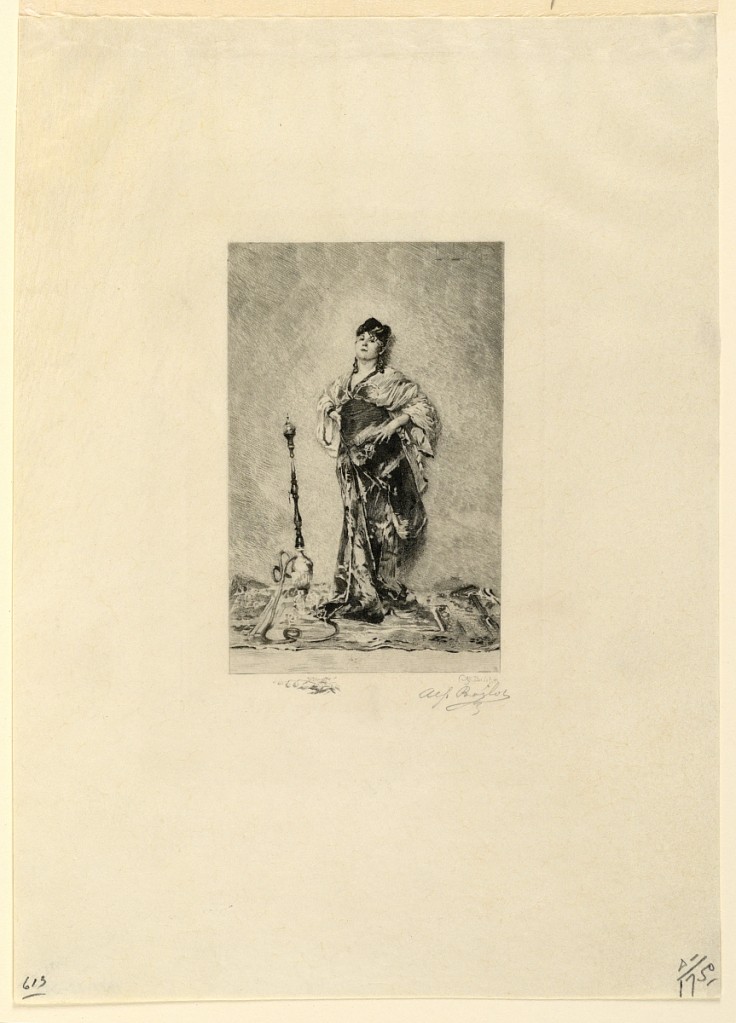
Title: Standing Turkish Lady
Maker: Alfred Boilot, French, 19th cenury
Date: after 1887
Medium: Etching on vellum
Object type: Print
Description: A standing Turkish lady, facing frontally, with a water pipe beside her. She stands on a small rug. Remarque of a twig with blossoms.